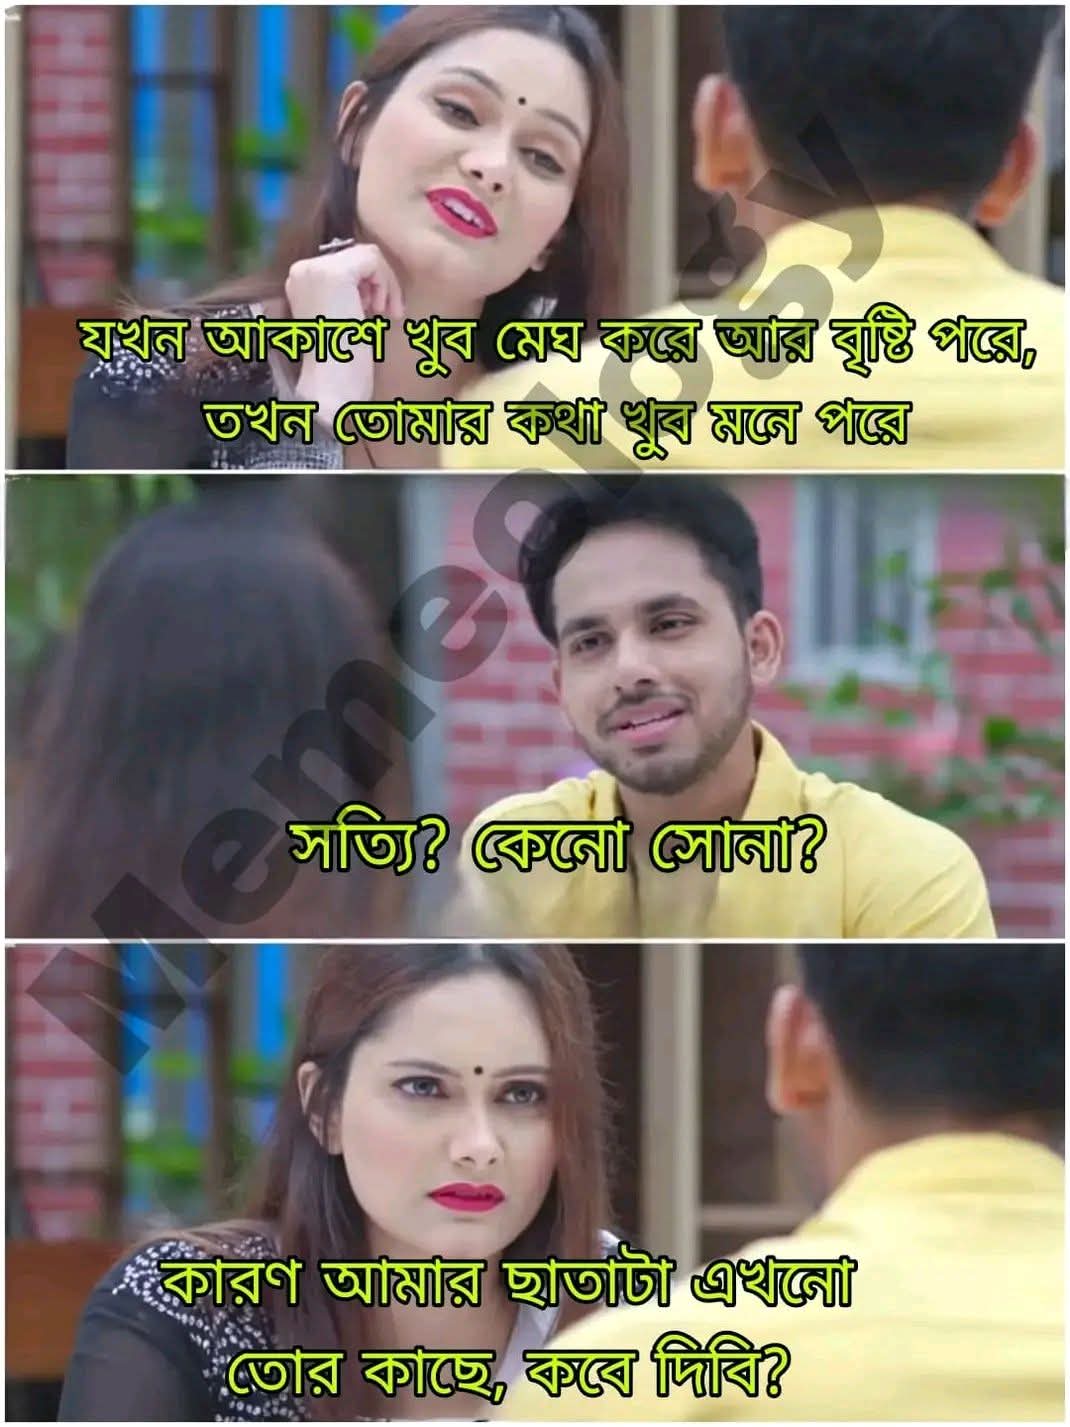
Text: যখন আকাশে খুব মেঘ করে আর বৃষ্টি পরে, তখন তোমার কথা খুব মনে পরে
সত্যি? কেনো সোনা?
কারণ আমার ছাতাটা এখনো তোর কাছে, কবে দিবি?
Label: Non Hate